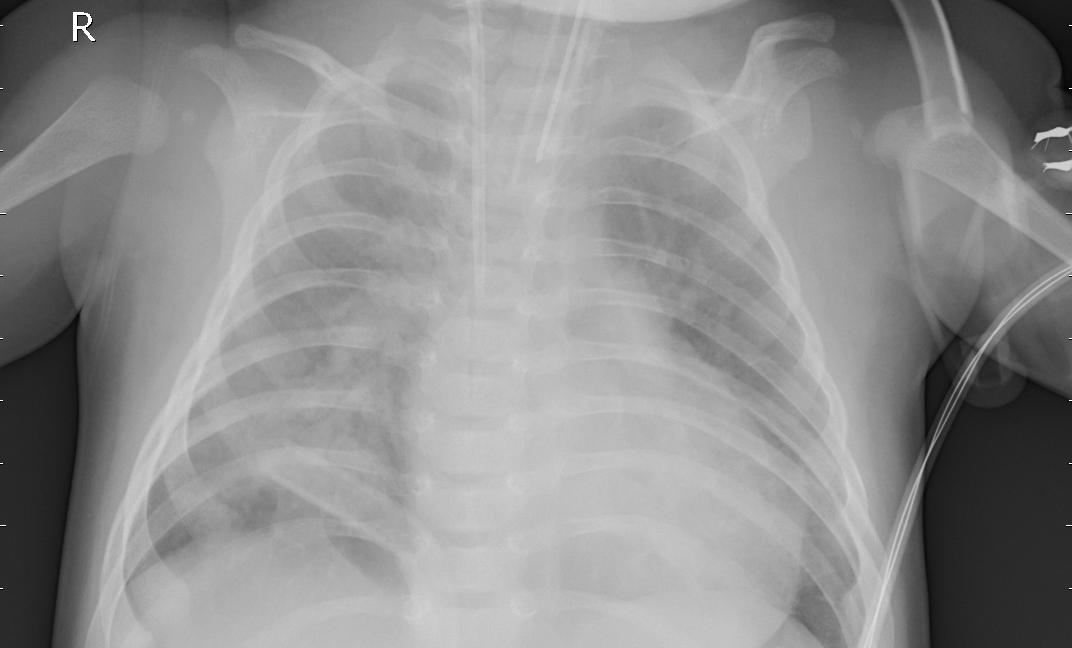
Diagnosis: PNEUMONIA